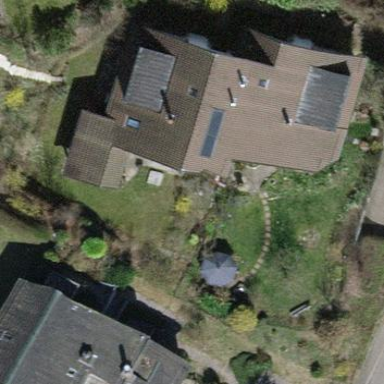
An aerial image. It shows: Building with tile roof.